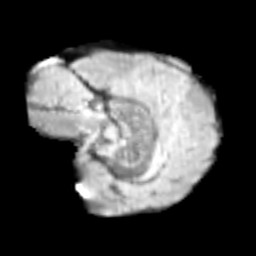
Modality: T2w
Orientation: sagittal
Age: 9
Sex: male
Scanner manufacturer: siemens
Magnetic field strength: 3 T
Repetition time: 3.8 s
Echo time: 0.07 s